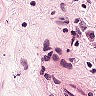
Metastatic tissue present: no